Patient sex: F
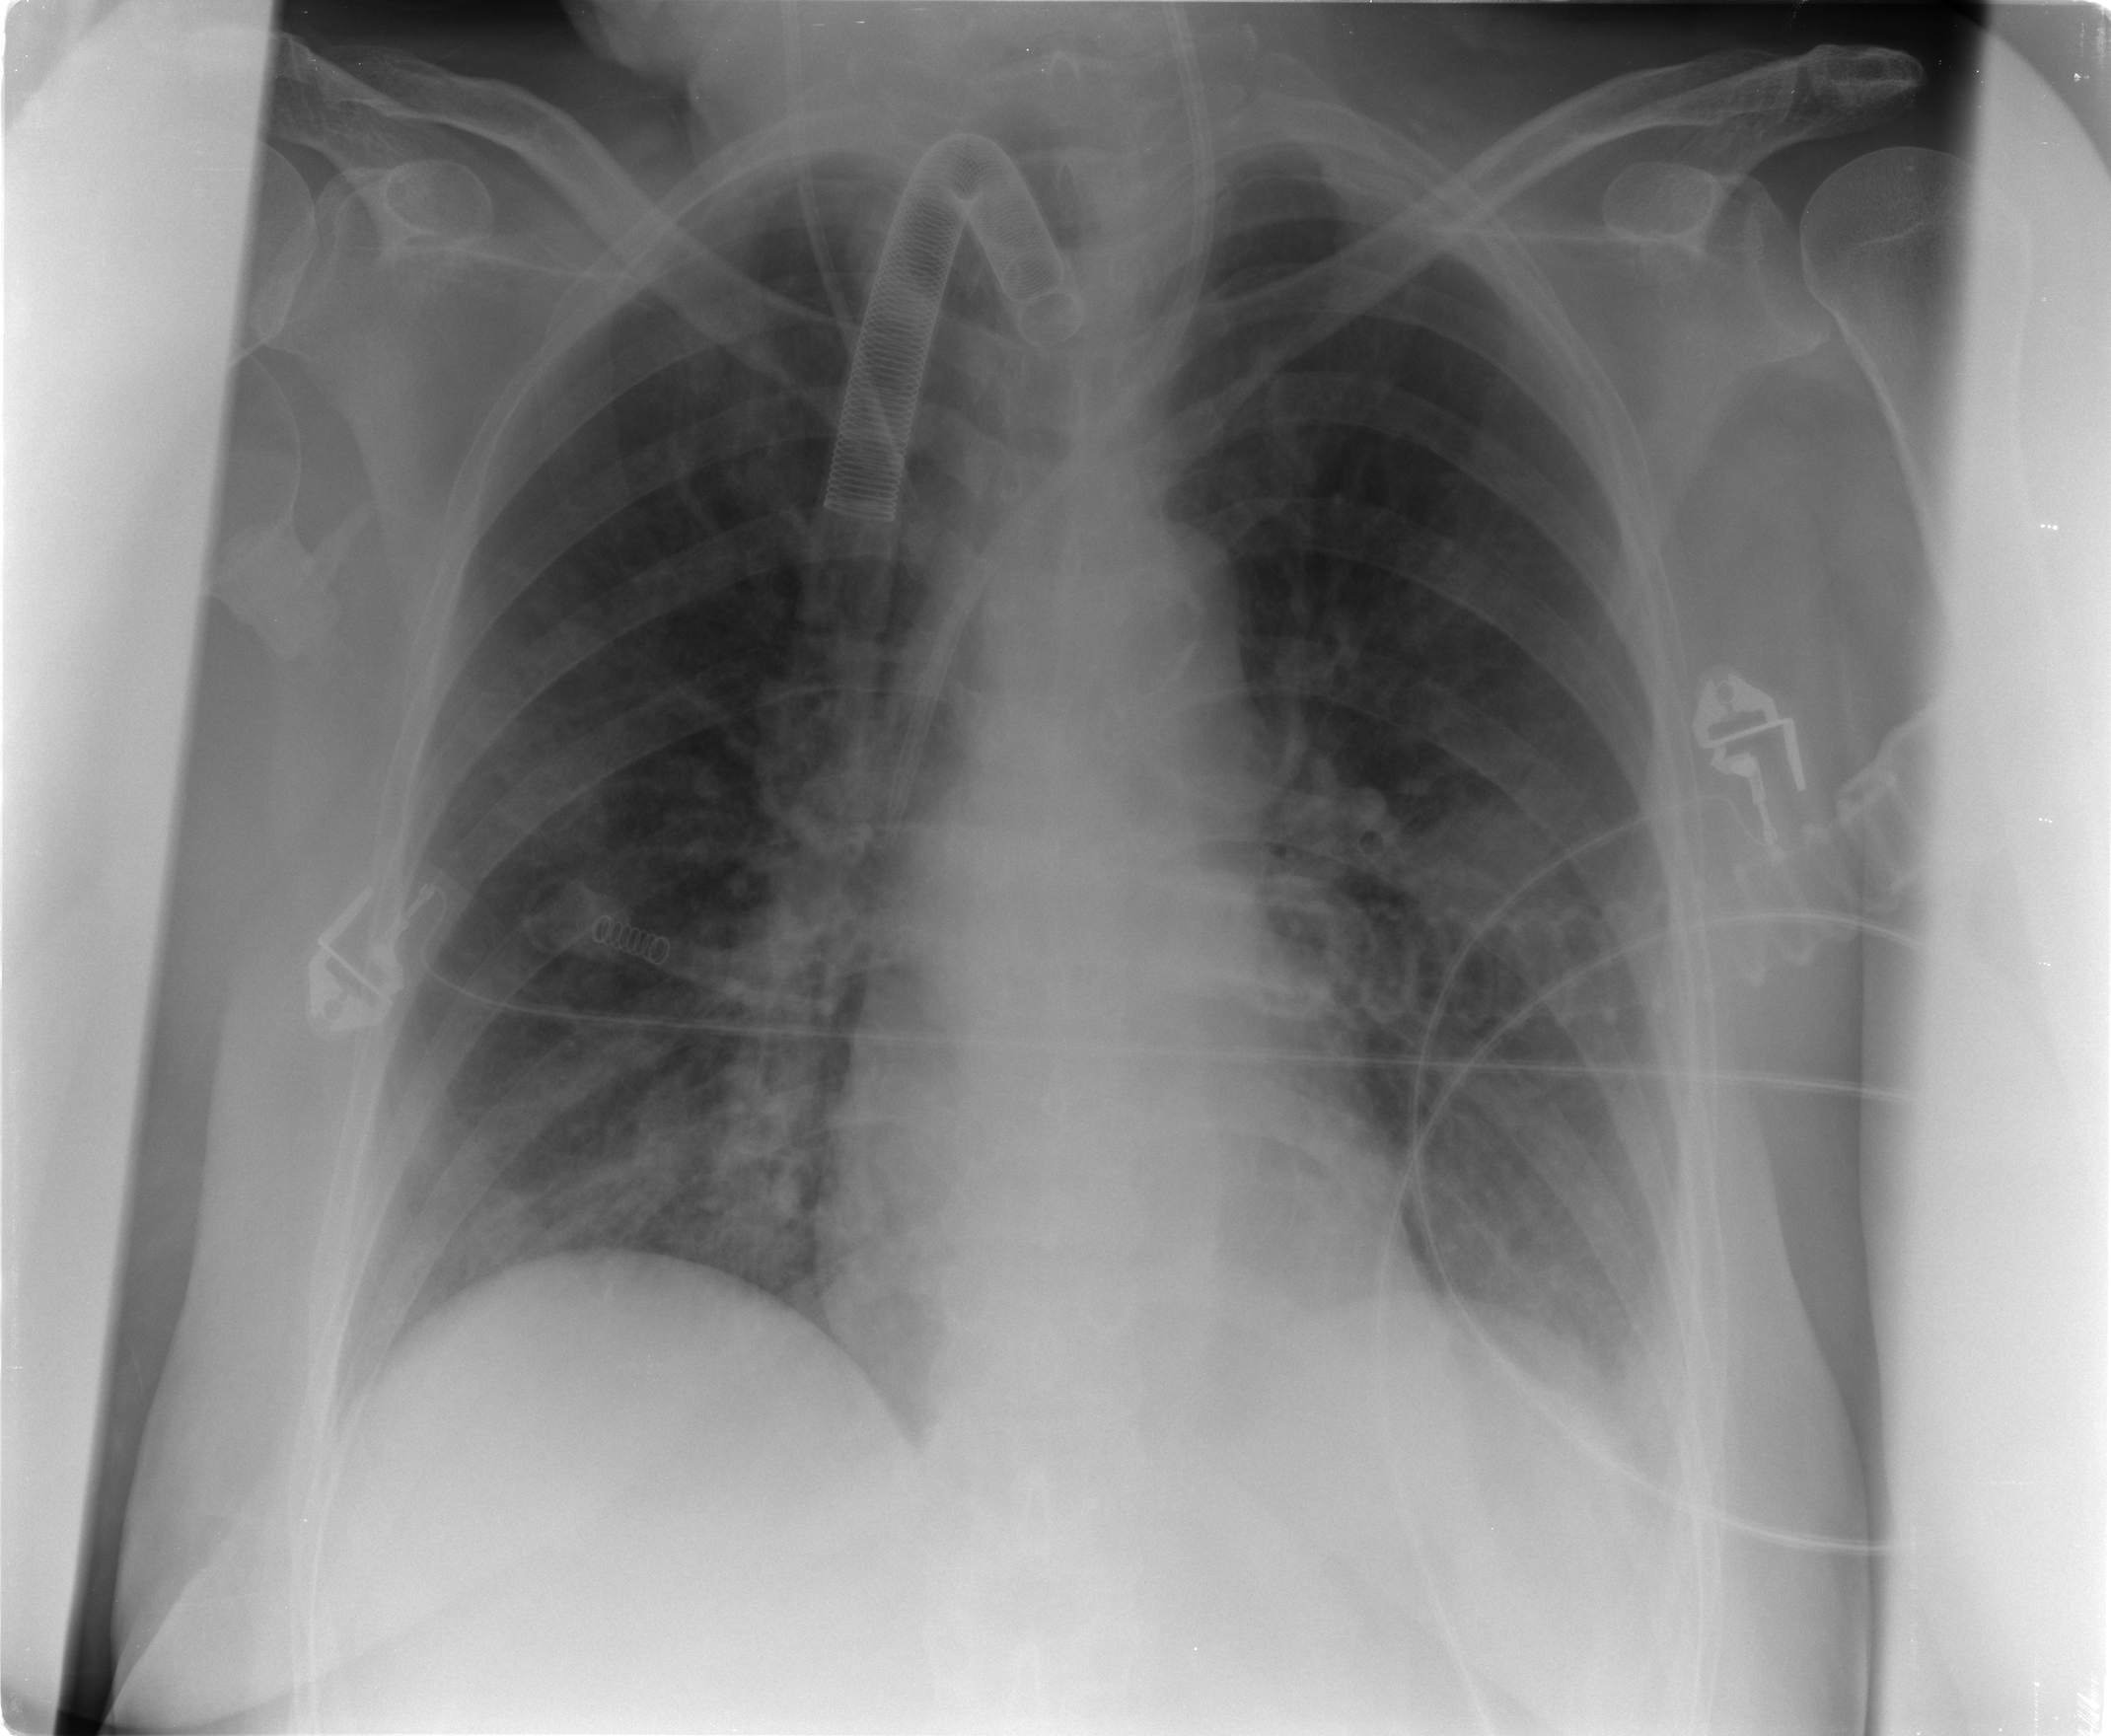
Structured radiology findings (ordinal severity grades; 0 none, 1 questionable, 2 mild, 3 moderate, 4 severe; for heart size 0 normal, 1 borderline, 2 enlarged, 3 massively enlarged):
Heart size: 0
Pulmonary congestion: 0
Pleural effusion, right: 0
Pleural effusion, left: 1
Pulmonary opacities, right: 1
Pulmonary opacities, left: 0
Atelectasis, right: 2
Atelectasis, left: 0